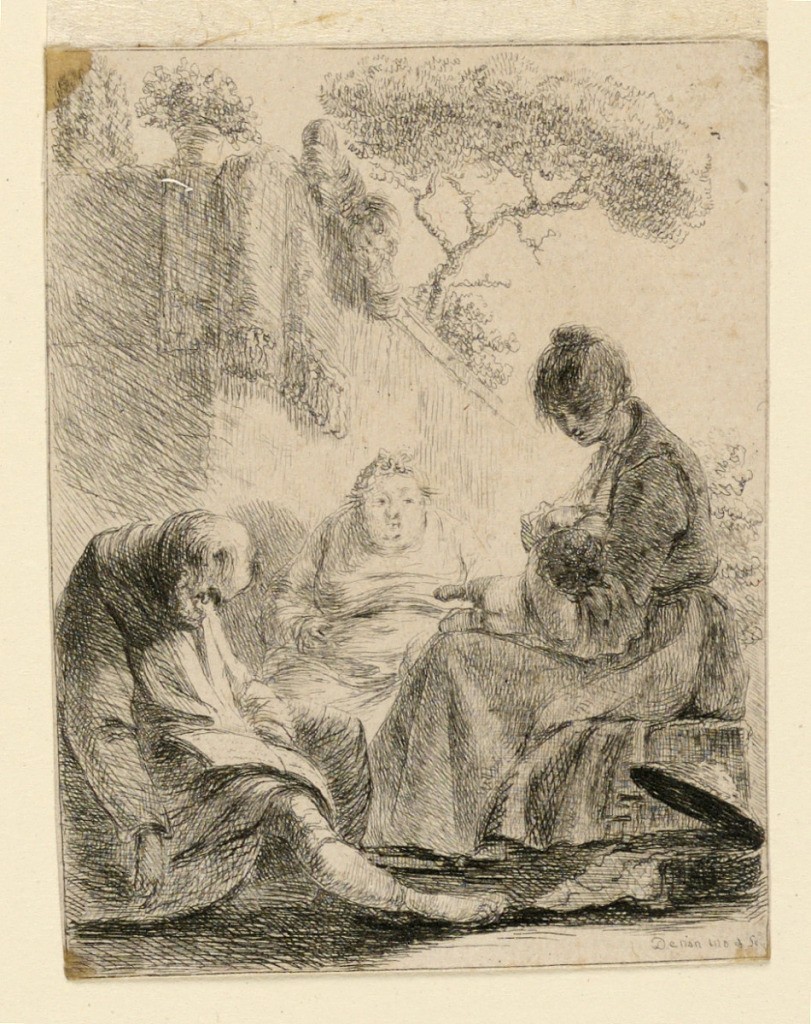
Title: Family Seated Near a Wall
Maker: Dominique Vivant Denon, French, 1747 - 1825
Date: ca. 1788
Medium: Etching on paper
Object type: Print
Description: A mother is seated with her child in her arms, right. At the left, a seated elderly couple. Garden setting; a figure leans over a wall in the left background.